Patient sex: M
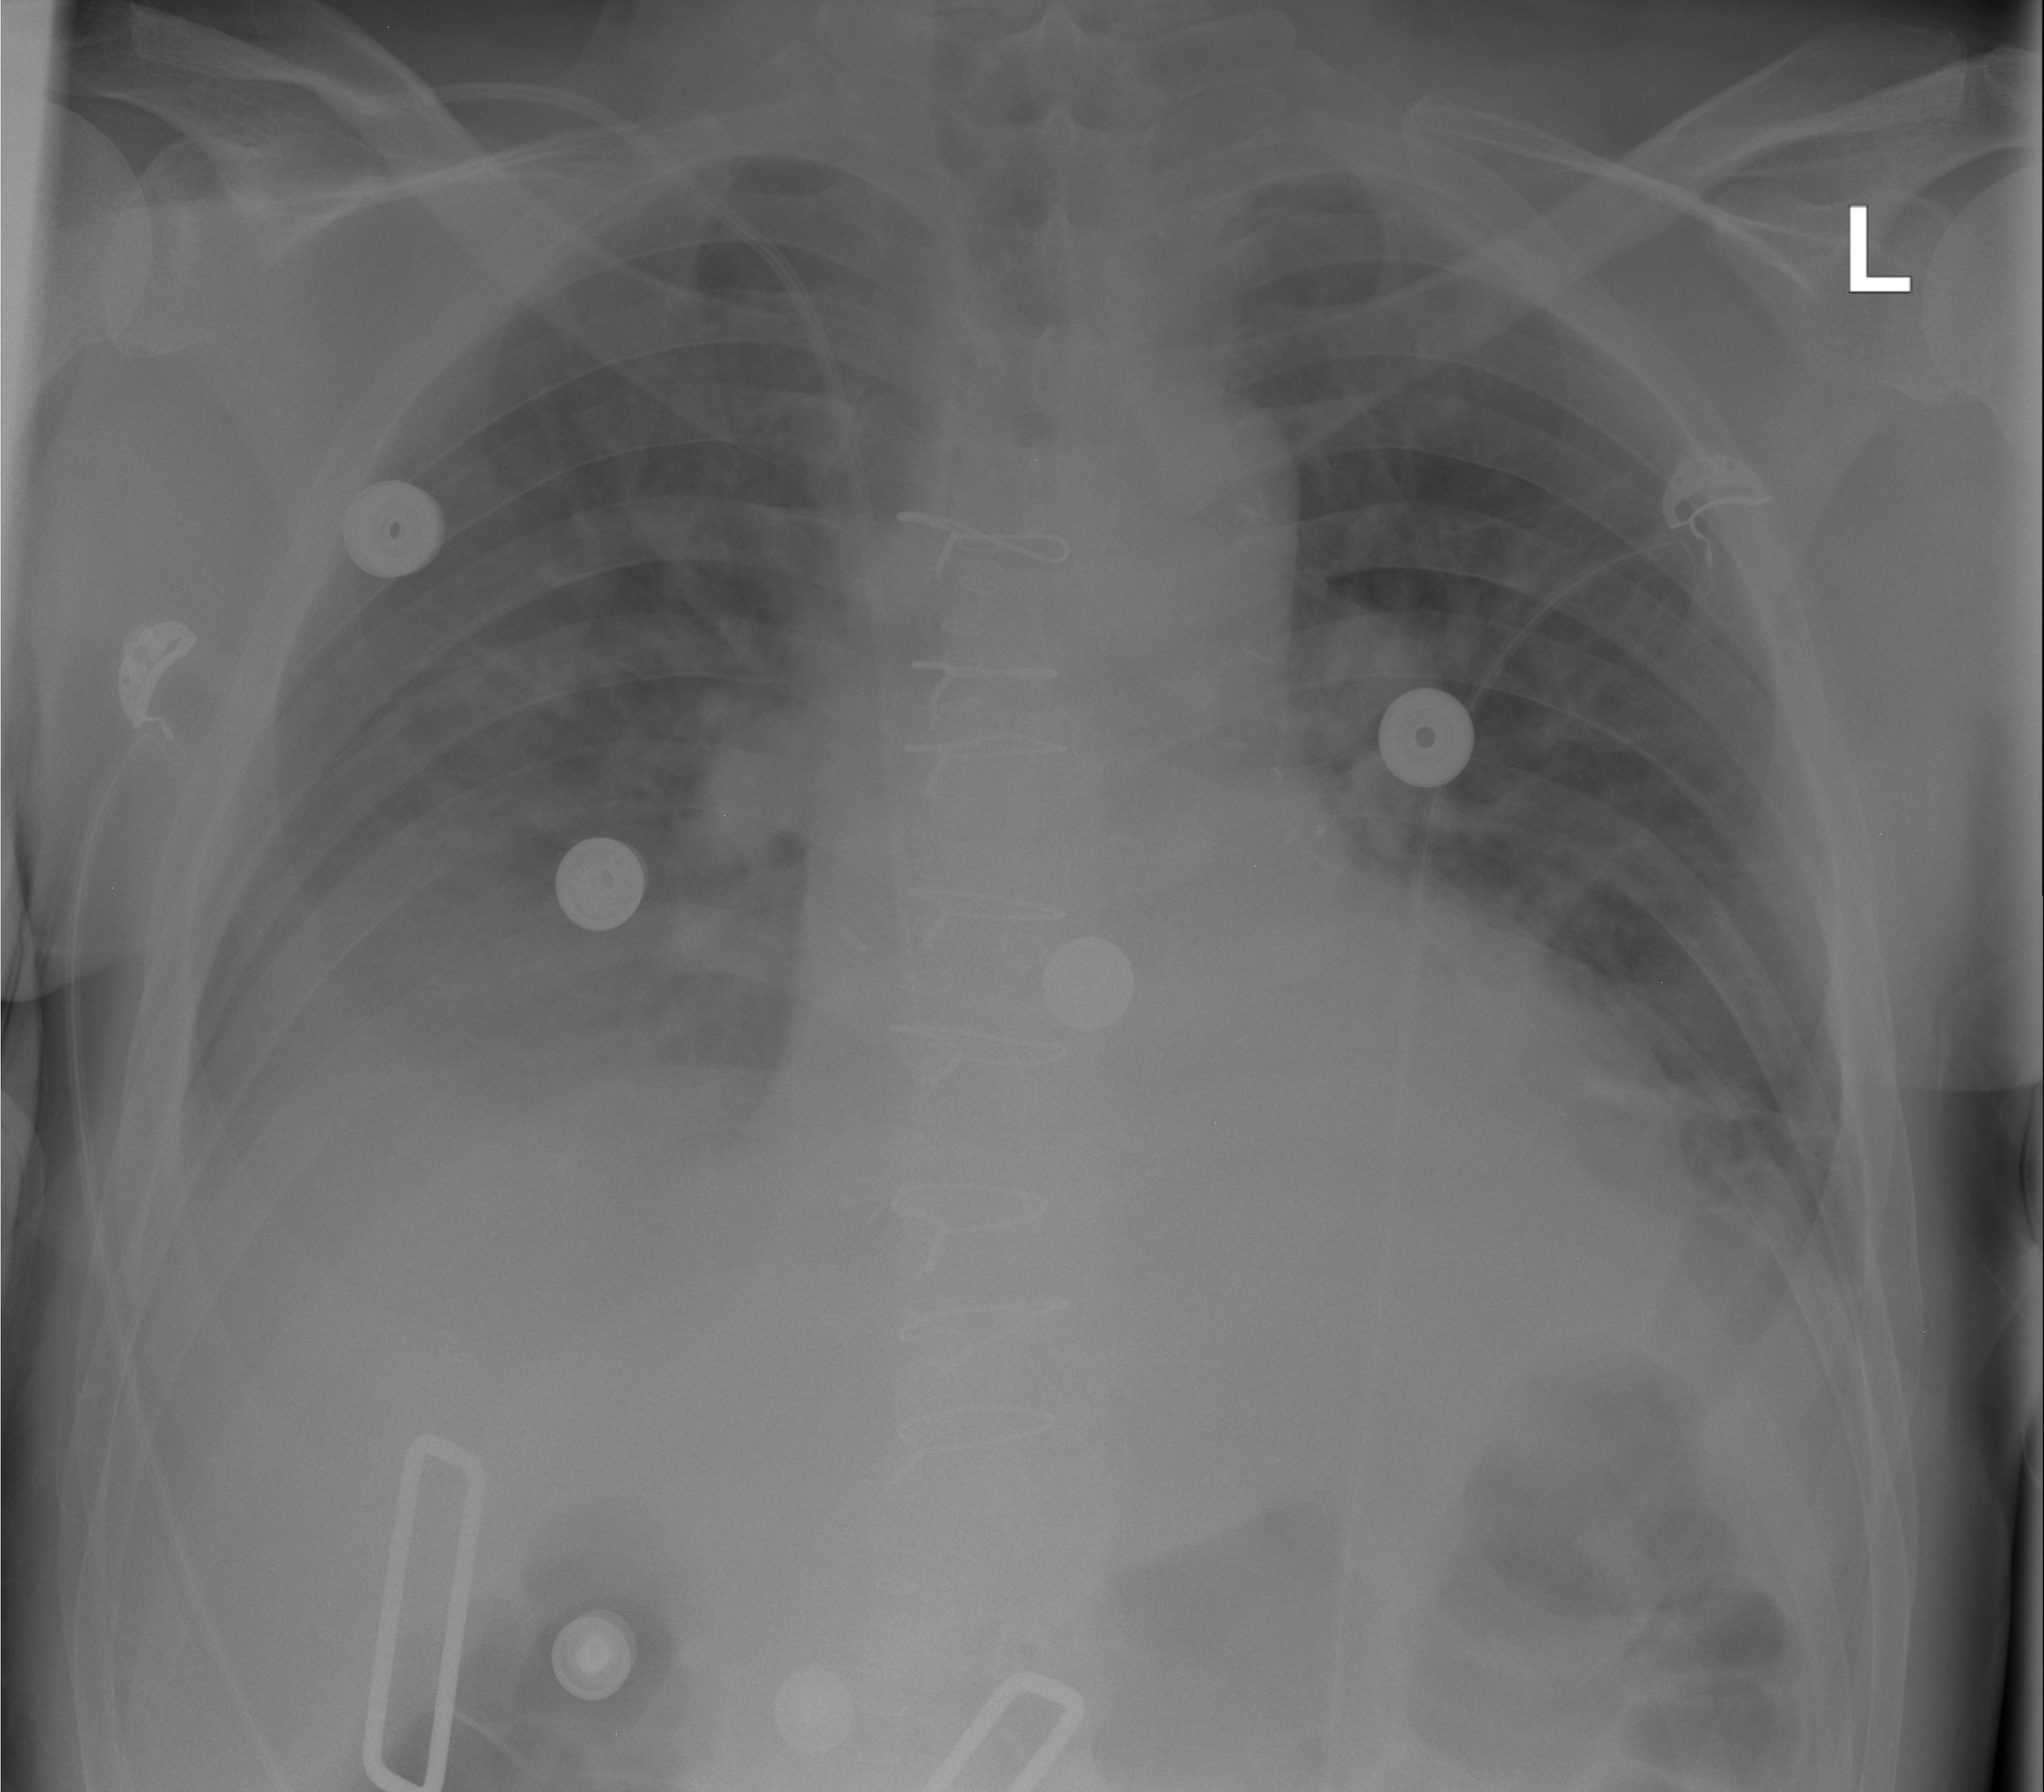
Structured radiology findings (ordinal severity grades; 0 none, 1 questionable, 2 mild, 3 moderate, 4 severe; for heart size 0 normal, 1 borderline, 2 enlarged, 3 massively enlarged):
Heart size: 0
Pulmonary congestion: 2
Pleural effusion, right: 2
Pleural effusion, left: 0
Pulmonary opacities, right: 0
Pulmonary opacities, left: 0
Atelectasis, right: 0
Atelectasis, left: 2